高三 · 立体几何学
如图, 在正三棱柱 $A B C-A_{1} B_{1} C_{1}$ 中, $A B=A A_{1}=2, M 、 N$ 分别是 $B B_{1}$和 $B_{1} C_{1}$ 的中点, 则直线 $A M$ 与 $C N$ 所成角的余弦值等于 ( )

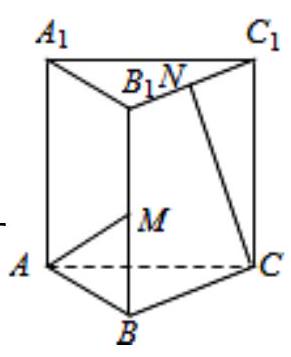
A. $\frac{\sqrt{5}}{2}$
B. $\frac{2 \sqrt{5}}{2}$
C. $\frac{2}{5}$
D. $\frac{3}{5}$
答案: D
解析: 如图, 以 $\mathrm{A}$ 为原点, 在平面 $\mathrm{ABC}$ 处以过点 $\mathrm{A}$ 垂直于 $\mathrm{AC}$ 的直线为 $\mathrm{x}$ 轴, 以 $\mathrm{AC}$ 为 $\mathrm{y}$轴, 以 AA1 为 $\mathrm{z}$ 轴, 建立空间直角坐标系, 由题意知 $\mathrm{A}(0,0,0), \mathrm{M}(\sqrt{3}, 1,1), \mathrm{C}$ $(0,2,0), \mathrm{N}\left(\frac{\sqrt{3}}{2}, \frac{3}{2}, 2ight), 	herefore \overrightarrow{\mathrm{AM}}=(\sqrt{3}, 1,1), \overrightarrow{\mathrm{CN}}=\left(\frac{\sqrt{3}}{2},-\frac{1}{2}, 2ight)$, 设直线 $\mathrm{AM}$ 与 $\mathrm{CN}$ 所成角的大小为 $	heta$, 则 $\cos 	heta=|\cos <\overrightarrow{\mathrm{AM}}, \overrightarrow{\mathrm{CN}}>|=\left|\frac{\frac{3}{2}-\frac{1}{2}+2}{\sqrt{5} \cdot \sqrt{5}}ight|=\frac{3}{5}$.